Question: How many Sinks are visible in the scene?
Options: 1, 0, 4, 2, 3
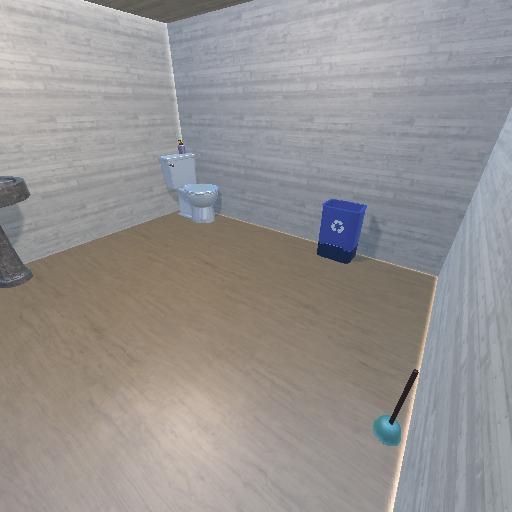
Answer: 1